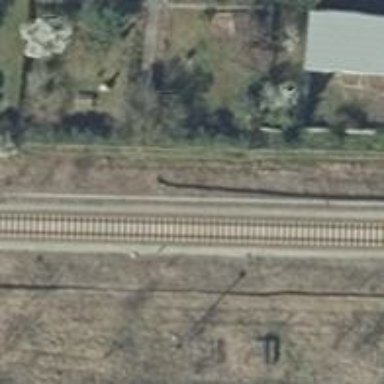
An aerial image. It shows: Abandoned railway.